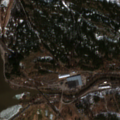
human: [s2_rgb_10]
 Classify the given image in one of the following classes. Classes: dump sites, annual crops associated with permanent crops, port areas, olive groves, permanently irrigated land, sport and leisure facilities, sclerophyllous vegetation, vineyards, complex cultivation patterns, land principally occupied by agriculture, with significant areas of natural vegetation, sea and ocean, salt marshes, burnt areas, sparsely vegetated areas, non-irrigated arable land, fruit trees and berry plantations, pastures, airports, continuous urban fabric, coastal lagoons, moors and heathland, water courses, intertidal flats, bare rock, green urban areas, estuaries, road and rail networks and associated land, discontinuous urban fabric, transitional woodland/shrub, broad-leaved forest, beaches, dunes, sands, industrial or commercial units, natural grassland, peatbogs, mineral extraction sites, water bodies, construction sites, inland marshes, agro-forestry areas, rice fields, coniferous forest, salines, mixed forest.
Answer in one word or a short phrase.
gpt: discontinuous urban fabric, sport and leisure facilities, coniferous forest, mixed forest, transitional woodland/shrub, sea and ocean